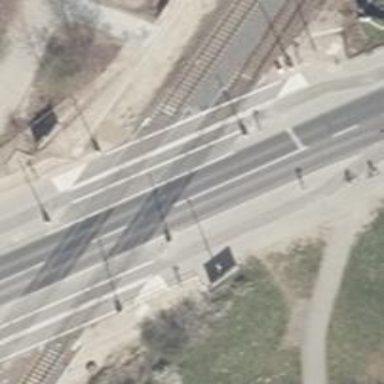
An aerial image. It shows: Level crossing on the railway with lights and full barrier.